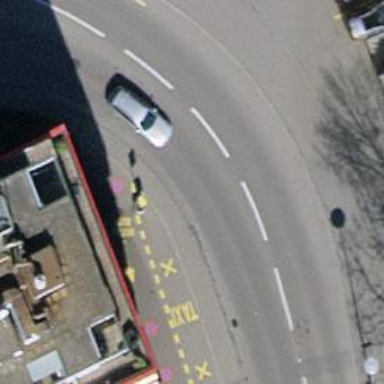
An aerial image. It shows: Post box is visible.